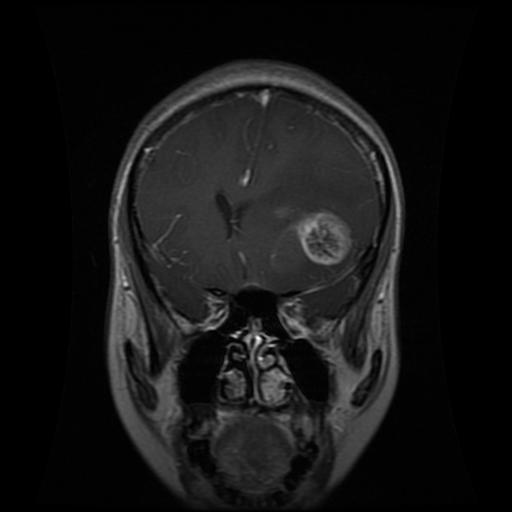
Label: glioma